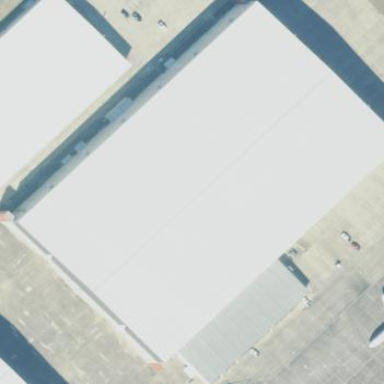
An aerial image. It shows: Hangar building at the airport.